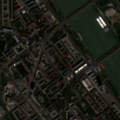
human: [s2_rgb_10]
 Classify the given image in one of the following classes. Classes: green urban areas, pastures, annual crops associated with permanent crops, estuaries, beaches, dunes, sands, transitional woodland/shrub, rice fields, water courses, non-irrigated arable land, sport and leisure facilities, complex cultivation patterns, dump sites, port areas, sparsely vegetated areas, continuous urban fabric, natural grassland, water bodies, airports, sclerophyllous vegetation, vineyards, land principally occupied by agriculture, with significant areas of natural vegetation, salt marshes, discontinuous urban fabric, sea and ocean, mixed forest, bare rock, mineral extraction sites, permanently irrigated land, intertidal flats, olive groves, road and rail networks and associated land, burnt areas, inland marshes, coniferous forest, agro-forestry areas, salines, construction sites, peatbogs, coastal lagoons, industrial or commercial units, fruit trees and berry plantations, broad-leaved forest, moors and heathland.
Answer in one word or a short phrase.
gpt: continuous urban fabric, discontinuous urban fabric, road and rail networks and associated land, green urban areas, water courses, water bodies